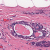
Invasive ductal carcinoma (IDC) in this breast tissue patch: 0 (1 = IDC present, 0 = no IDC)